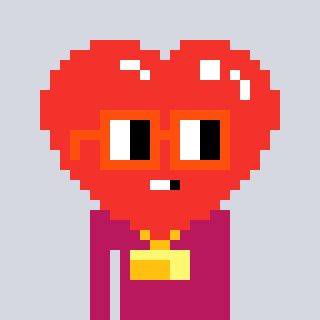
a pixel art character with square orange glasses, a heart-shaped head and a darkpink-colored body on a cool background